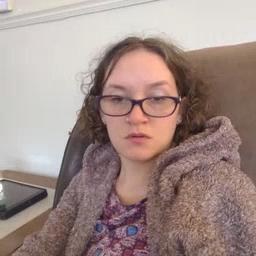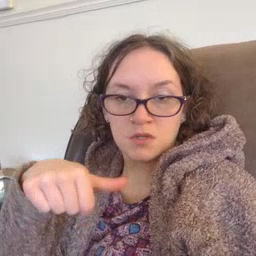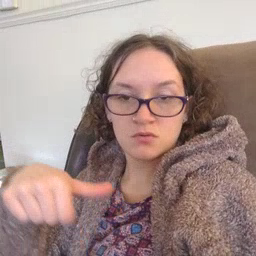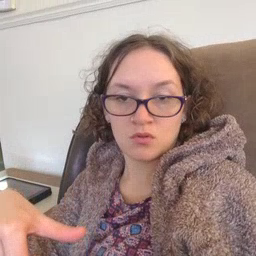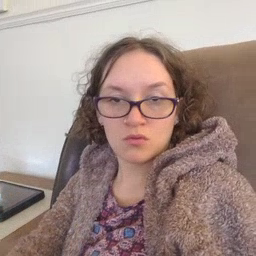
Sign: puzzle